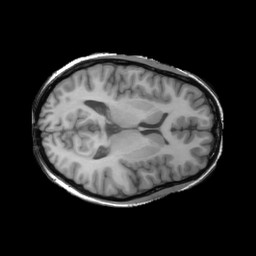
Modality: T1w
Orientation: axial
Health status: ill
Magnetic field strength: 3 T